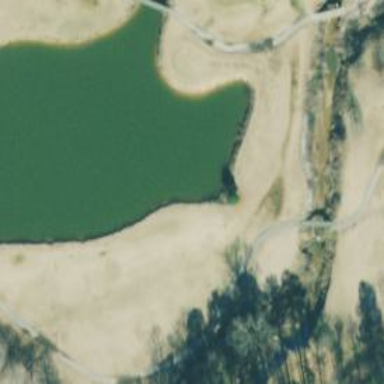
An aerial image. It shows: Golf tee.